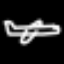
Label: airplane